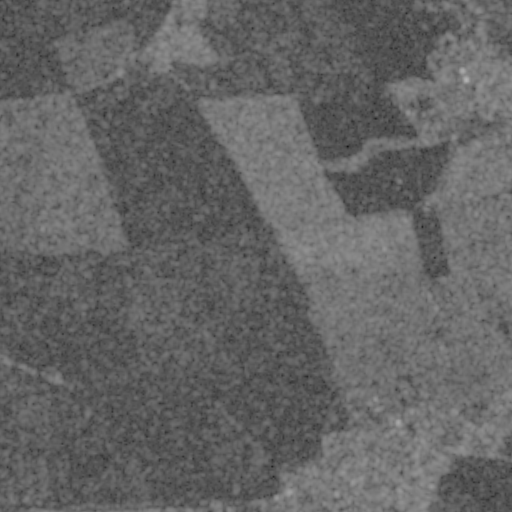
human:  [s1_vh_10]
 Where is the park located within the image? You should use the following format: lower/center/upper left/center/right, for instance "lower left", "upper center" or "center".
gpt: The park is located in the lower right of the image.
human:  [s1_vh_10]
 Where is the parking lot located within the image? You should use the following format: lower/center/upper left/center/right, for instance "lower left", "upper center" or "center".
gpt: The parking lot is located in the lower right of the image.
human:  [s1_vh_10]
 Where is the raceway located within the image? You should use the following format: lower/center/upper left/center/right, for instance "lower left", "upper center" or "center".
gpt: The raceway is located in the center right of the image.
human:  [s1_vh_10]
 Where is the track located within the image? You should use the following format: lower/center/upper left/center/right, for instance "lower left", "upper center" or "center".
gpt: The track is located in the center right of the image.
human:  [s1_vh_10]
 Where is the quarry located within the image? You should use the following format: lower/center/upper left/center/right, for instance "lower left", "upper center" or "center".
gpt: There is no quarry in the image.

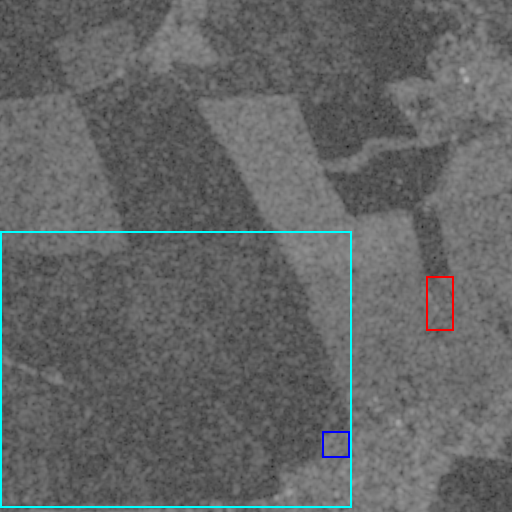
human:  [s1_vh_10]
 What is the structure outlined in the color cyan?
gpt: The structure outlined in cyan is a crop field.
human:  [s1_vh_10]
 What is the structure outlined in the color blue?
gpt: The structure outlined in blue is a park.
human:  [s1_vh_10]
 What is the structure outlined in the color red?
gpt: The structure outlined in red is a track.
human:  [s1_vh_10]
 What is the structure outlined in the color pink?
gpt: There is no pink outline.